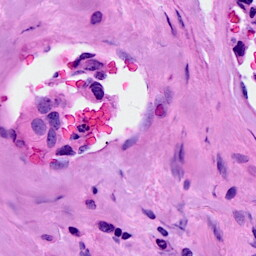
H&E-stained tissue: Breast